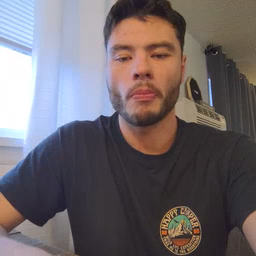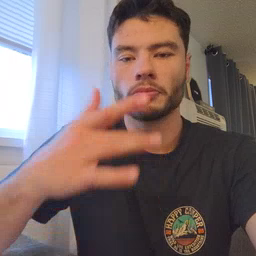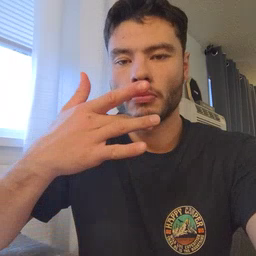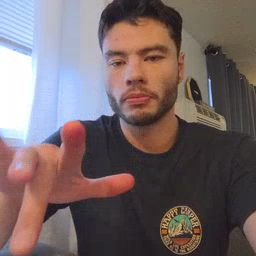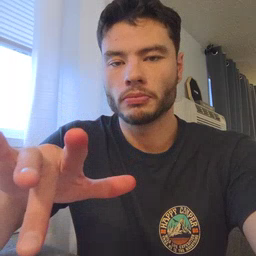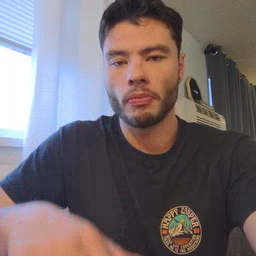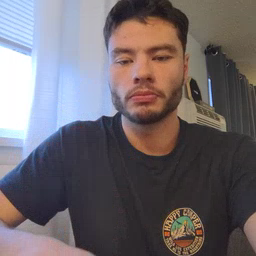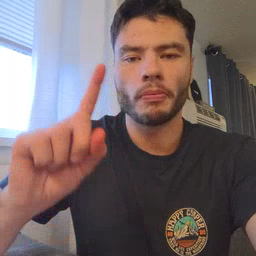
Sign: empty